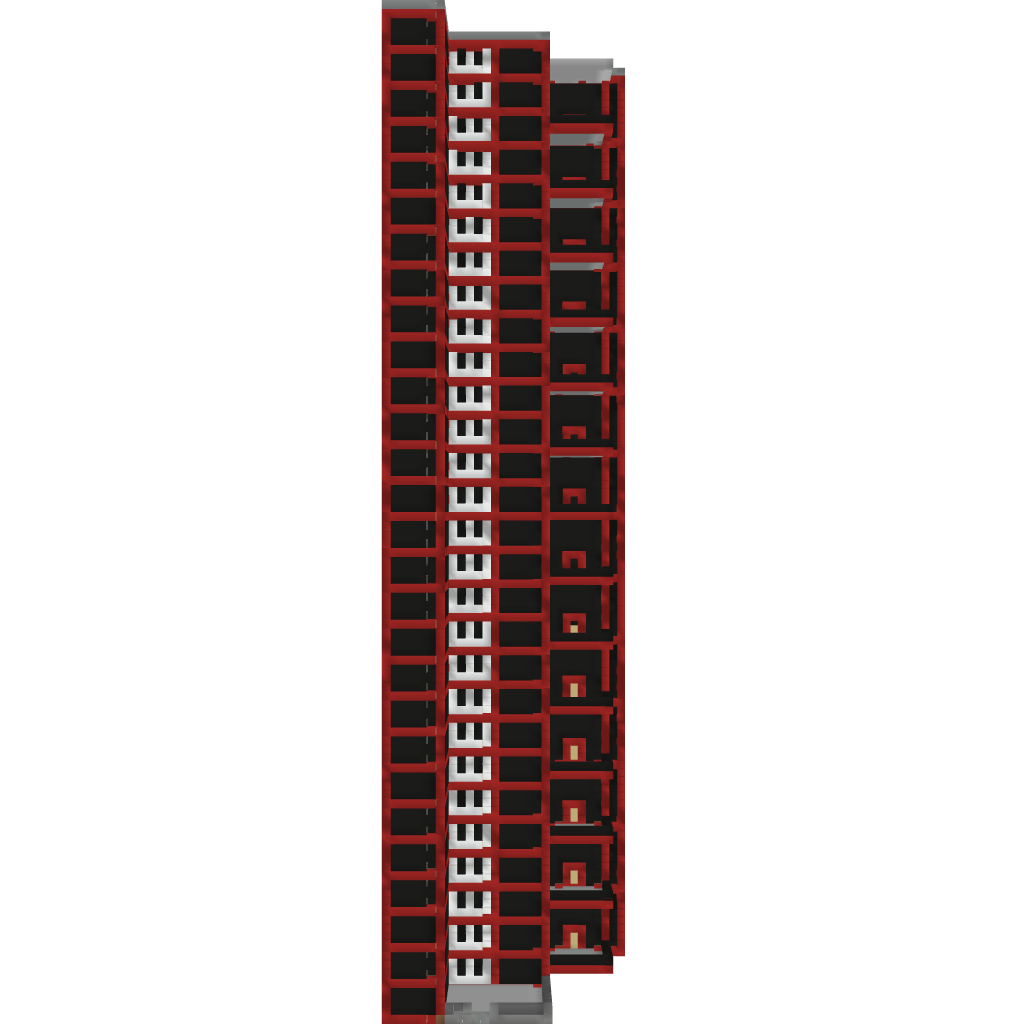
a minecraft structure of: Apartment Building #3 By: jjcash